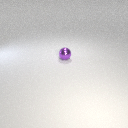
small purple metal sphere